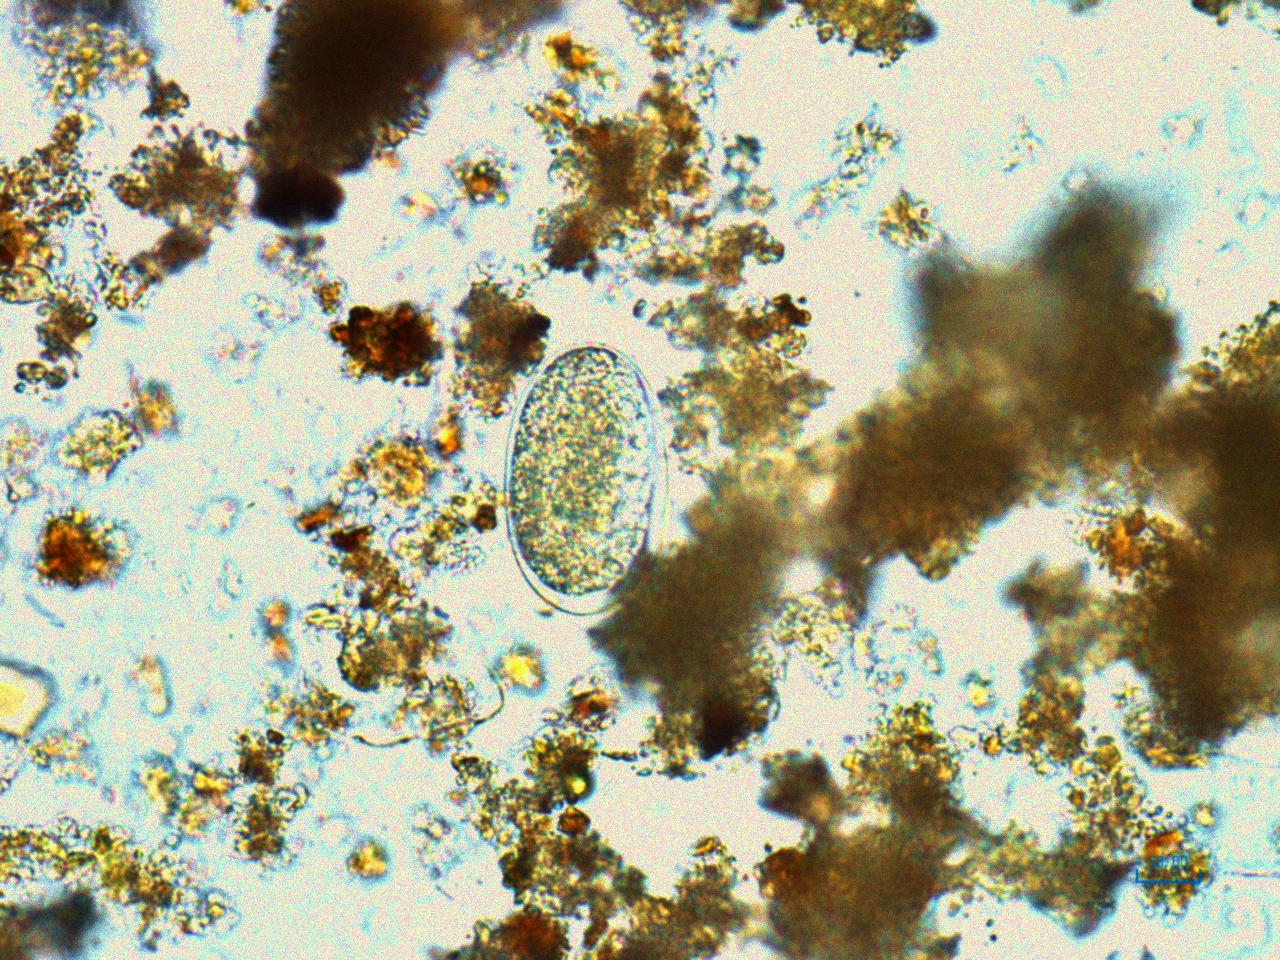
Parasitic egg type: Hookworm egg